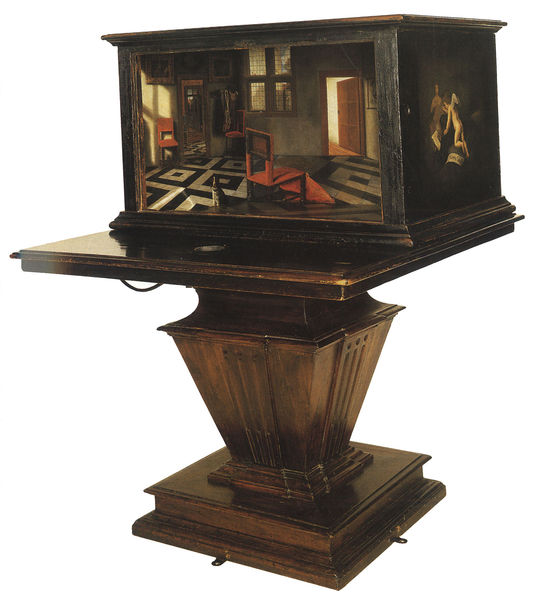
Titel: Perspektiven Box mit holländischen Interieur
Künstler: Samuel van Hoogstraten
Institution: London, National Gallery
Schlagwörter: akt, dunkel, fuß, gemälde, mädchen, braun, fenster, frau, holz, licht, raum, schwarz, stuhl, tisch, tür, weiss, zimmer, dame, rot, barock, mensch, sockel, bild, innenraum, möbel, spiegel, sonne, boden, putte, schrank, modell, perspektive, weib, platte, foto, mosaik, kunst, tischplatte, kasten, photo, garderobe, kabinett, wunderkammer, sekretär, miniatur, schaft, quadrat, räumlich, rumlich